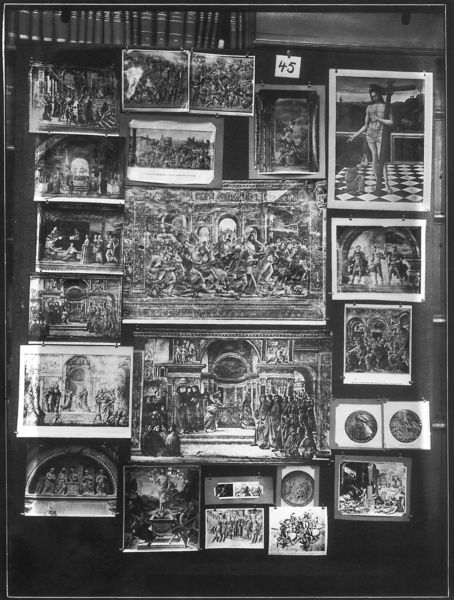
Titel: Mnemosyne (Bilderatlas, Fotos der Tafeln)
Künstler: Aby Warburg
Institution: London, The Warburg Institute Archive ©
Schlagwörter: grau, schwarz, schachbrett, bild, renaissance, bilder, bücher, fotos, collage, foto, fotografie, antike, zettel, kreuz, religion, schwarz weiß, seite, tizian, rom, kollage, photo, jesus, sammlung, symbolik, triumpfbogen, triumphbogen, mischung, michelangelo, da vinci, konzept, konzeption, ausschnitte, raffael, atlas, abendmal, fotografien, photos, kunstwerke, warburg, zusammenstellung, aby warburg, aby, bilderatlas, mnemosyne, 45, pinwand